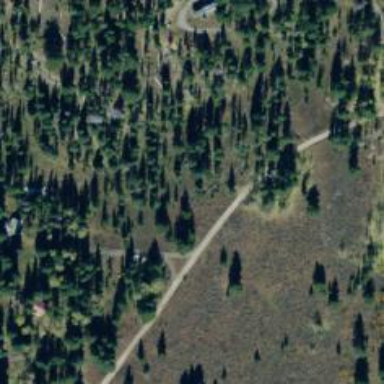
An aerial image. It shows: Unclassified road.